Interaction volume radius: 10 \u00c5
Interaction volume height: 20 \u00c5
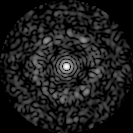
Disorder parameter: 0.8399